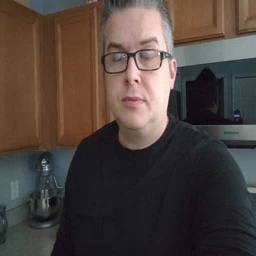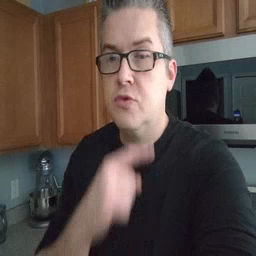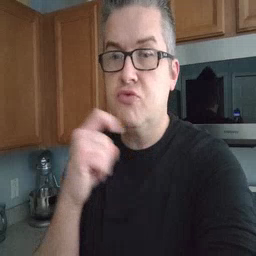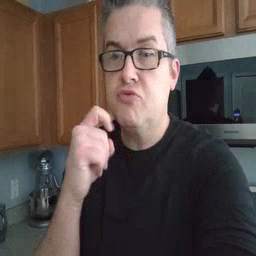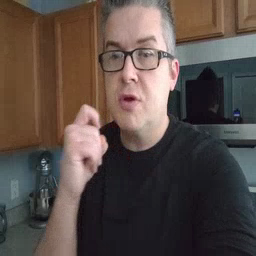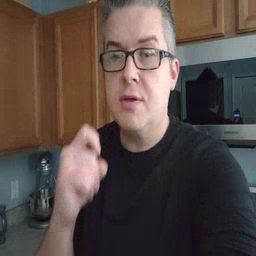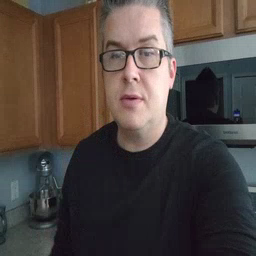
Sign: dryer